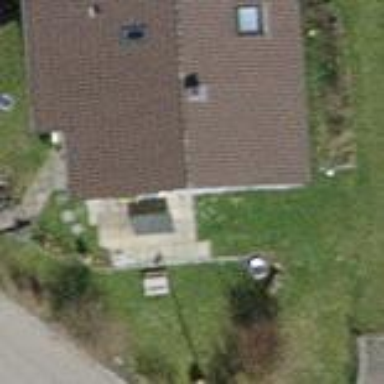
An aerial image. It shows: Building with tiled roof.